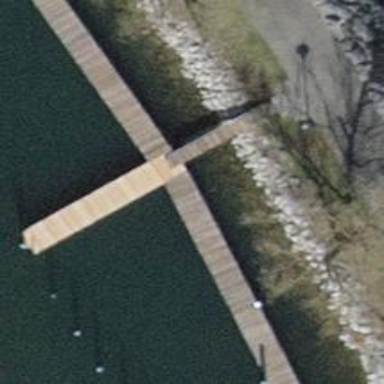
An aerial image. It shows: Man-made pier.